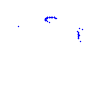
Particle: proton